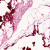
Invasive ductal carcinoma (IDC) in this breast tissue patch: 0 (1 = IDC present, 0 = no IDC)